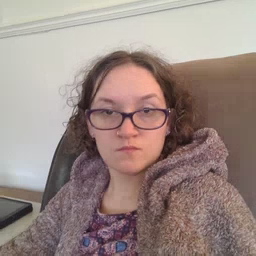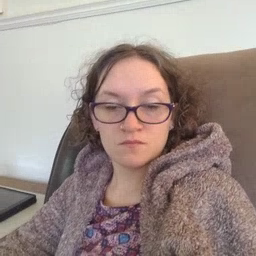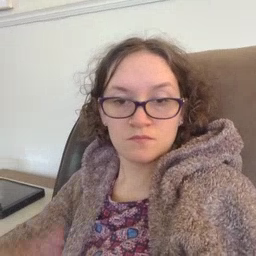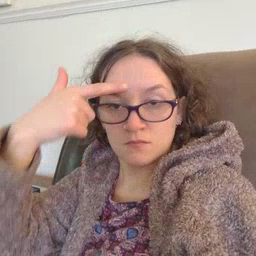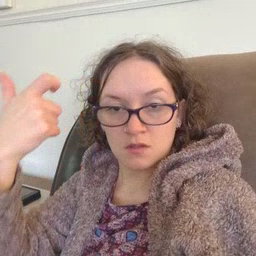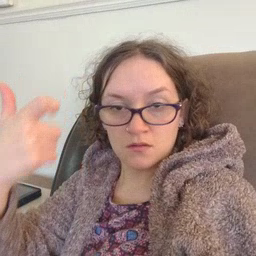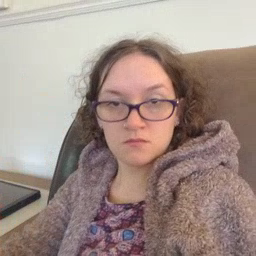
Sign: because